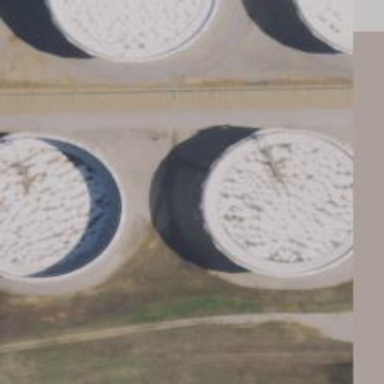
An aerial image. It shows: Storage tank created as man-made structure.